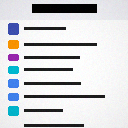
Screen state: on